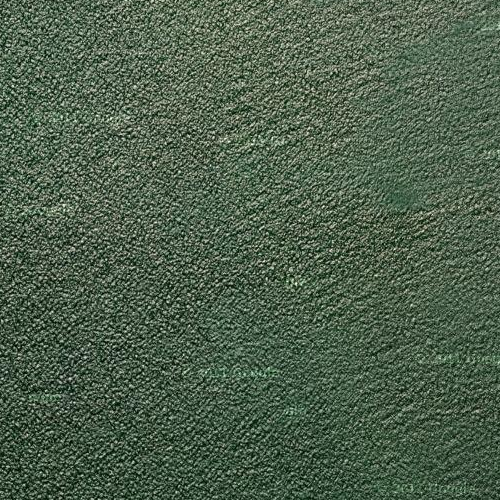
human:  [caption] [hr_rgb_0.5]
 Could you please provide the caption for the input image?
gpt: There is a highway passed by the deep green ocean .

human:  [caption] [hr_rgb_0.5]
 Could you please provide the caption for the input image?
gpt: A part of ocean with deep green water while a highway passed by .

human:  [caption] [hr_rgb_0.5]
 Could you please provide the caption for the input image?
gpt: A part of ocean with deep green water while a highway passed by .

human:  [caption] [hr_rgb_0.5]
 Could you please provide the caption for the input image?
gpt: A part of deep green ocean with a highway passed by .

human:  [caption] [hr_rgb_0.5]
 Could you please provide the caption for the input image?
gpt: There is a highway beside the deep green ocean .